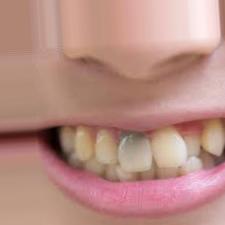
Condition: Tooth Discoloration